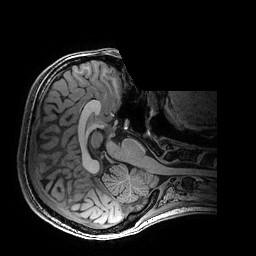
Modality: T1w
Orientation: axial
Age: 21
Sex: female
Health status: healthy
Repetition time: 2.53 s
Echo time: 0.0034 s